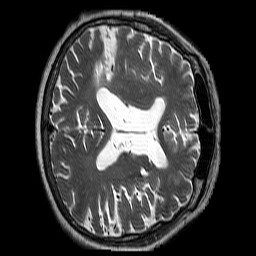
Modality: T2w
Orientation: axial
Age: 74
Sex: female
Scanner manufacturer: siemens
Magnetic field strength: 3 T
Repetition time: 3.2 s
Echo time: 0.213 s